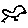
Label: bird